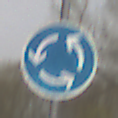
Verkehrszeichen: Kreisverkehr
Umgebung: Outdoor, Suburban
Tageszeit: MorningAfternoon
Wetter: Overcast
Licht: Natural
Jahreszeit: NotSpecified
Kontrast: LowContrast